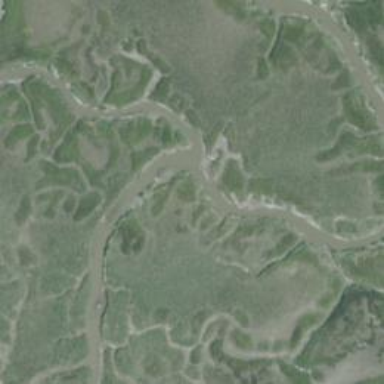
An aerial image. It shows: Saltmarsh wetland.